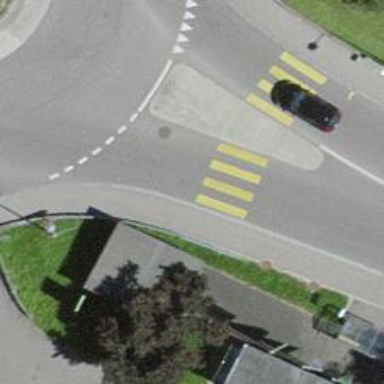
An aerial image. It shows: Zebra crossing on the road.